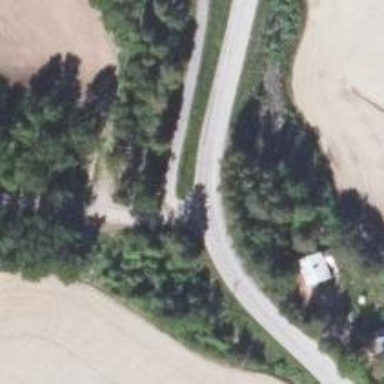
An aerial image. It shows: Cycleway.